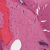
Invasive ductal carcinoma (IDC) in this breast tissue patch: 0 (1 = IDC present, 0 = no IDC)